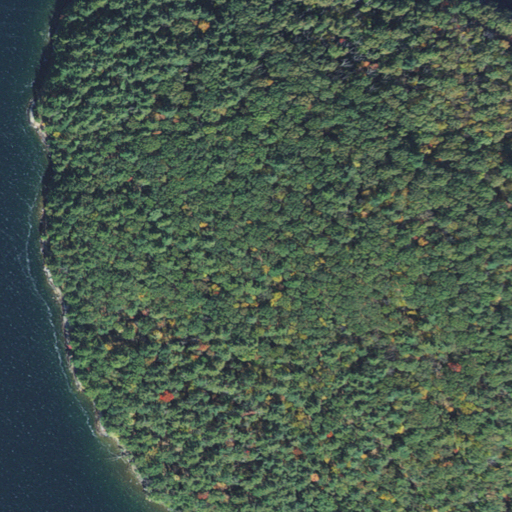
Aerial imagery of mountain in Massachusetts named Walker Hill containing mixed forest, evergreen forest, open water, deciduous forest, and herbaceous wetlands